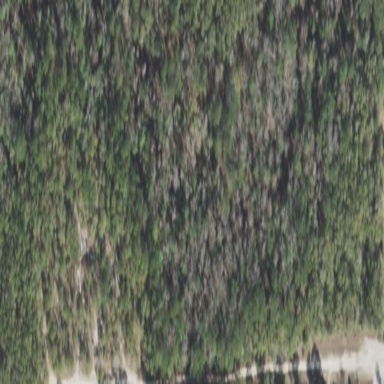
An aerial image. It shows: Mixed leaf woodland.